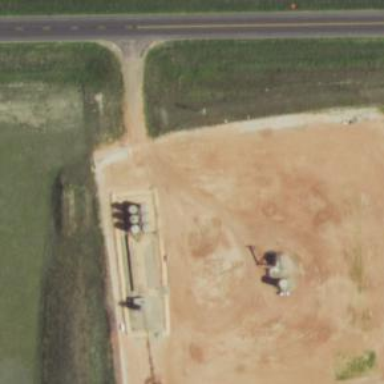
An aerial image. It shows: Storage tank that is man-made.